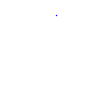
Particle: proton